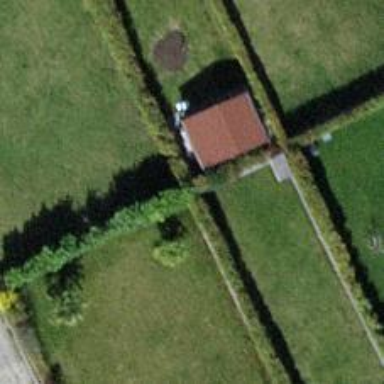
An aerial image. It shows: Hedge barrier.